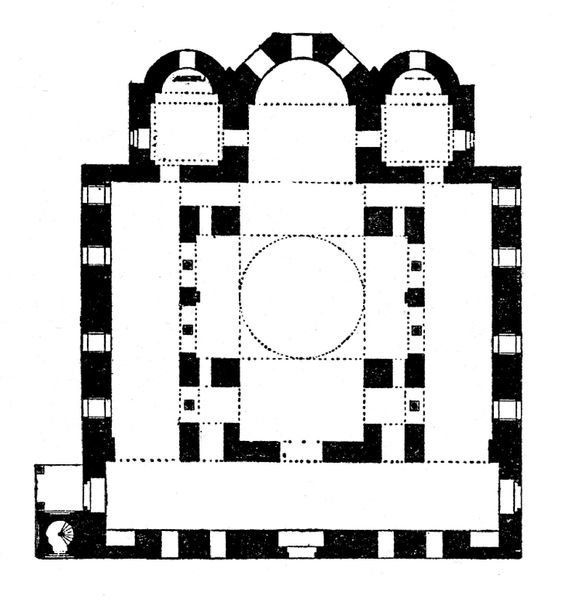
Titel: Hagia Sophia in Thessaloniki
Standort: Thessaloniki (EU - GR)
Schlagwörter: weiß, fenster, mitte, raum, schwarz, skizze, säule, säulen, tür, zeichnung, zimmer, gebäude, haus, wand, architektur, flach, kirche, drei, kreis, rund, turm, schiff, ecke, türen, mauer, türe, empore, vogelperspektive, kuppel, treppe, nebenraum, aufgang, umriss, bögen, wände, eingang, erker, innenhof, kreuz, rechteck, dom, räume, beten, altar, seitenschiff, mauern, apsis, chor, plan, abtei, wendeltreppe, quadrat, viereck, basilika, quadratisch, grundriss, kreuzgang, zentralbau, rotunde, seitenschiffe, apsen, architekur, mauerstück, fensteröffnung, absis, kreid, sakristei, kries, stiege, skizee